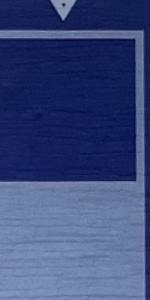
Label: Empty